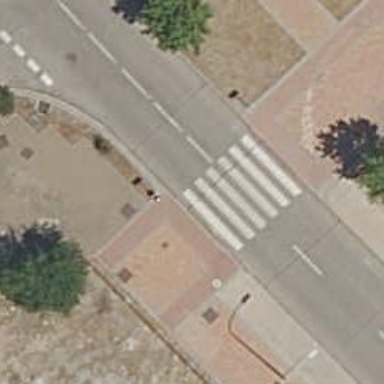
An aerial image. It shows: Uncontrolled crossing on the road.